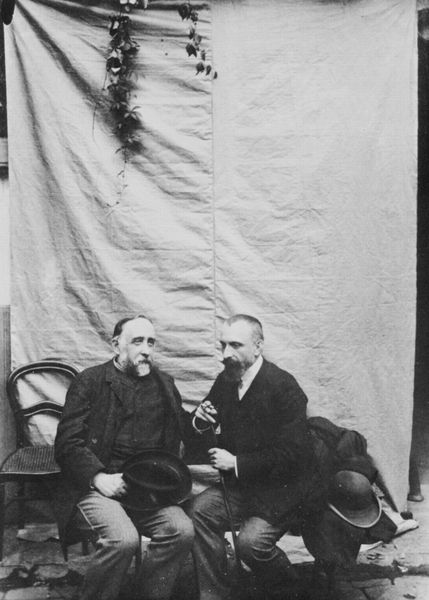
Titel: Degas und Ernest Chausson
Künstler: Antoine Degas
Institution: Privatsammlung: Jean-Loup Charmet
Schlagwörter: hand, mann, weiß, sitzen, blume, blumen, grau, hell, hintergrund, hut, hüte, köpfe, licht, männer, profil, reden, schwarz, stuhl, stühle, unterhalten, vordergrund, tuch, gespräch, herren, alt, anzug, anzüge, bart, bärte, hemd, hose, jacke, wand, augen, bärtig, falten, gesicht, stein, vollbart, bildnis, portrait, porträt, vorhang, zweige, boden, haare, mantel, sitzend, stoff, händler, paar, girlande, pflanze, stock, lehne, zwei, gehstock, hosen, mauer, bank, wein, rauchen, zigarre, atelier, laken, knie, naht, foto, fotografie, photographie, melone, doppelbildnis, zweig, schwarz-weiss, humor, witzig, bürgertum, leinwand, spazierstock, ranke, efeu, leintuch, raucher, um 1880, kletterpflanze, freund, kulisse, melonen, freundschaft, sitzfläche, brüder, plane, freunde, hängt, bowler, stzend, 2 männer